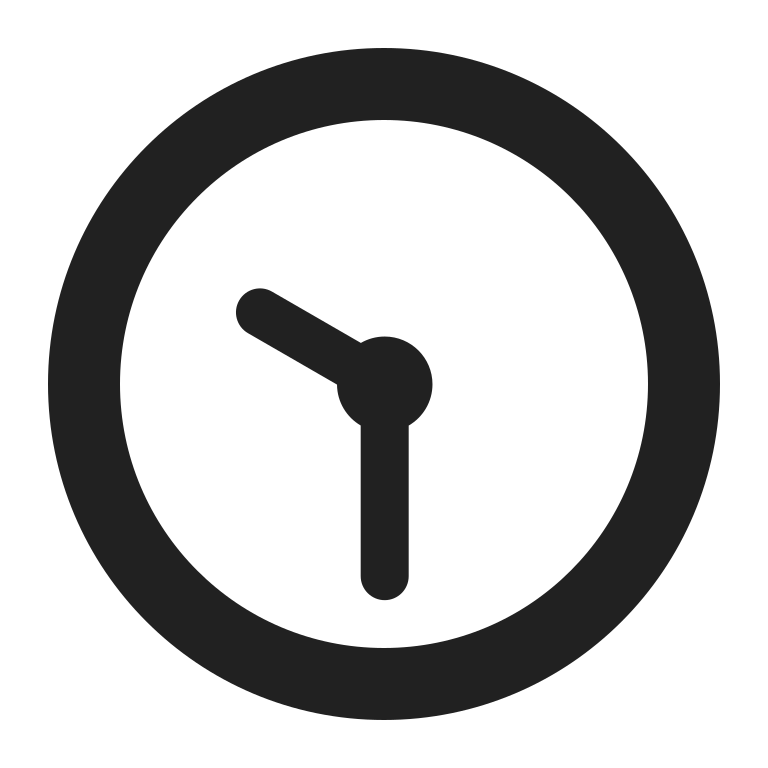
ten thirty high contrast